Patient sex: M
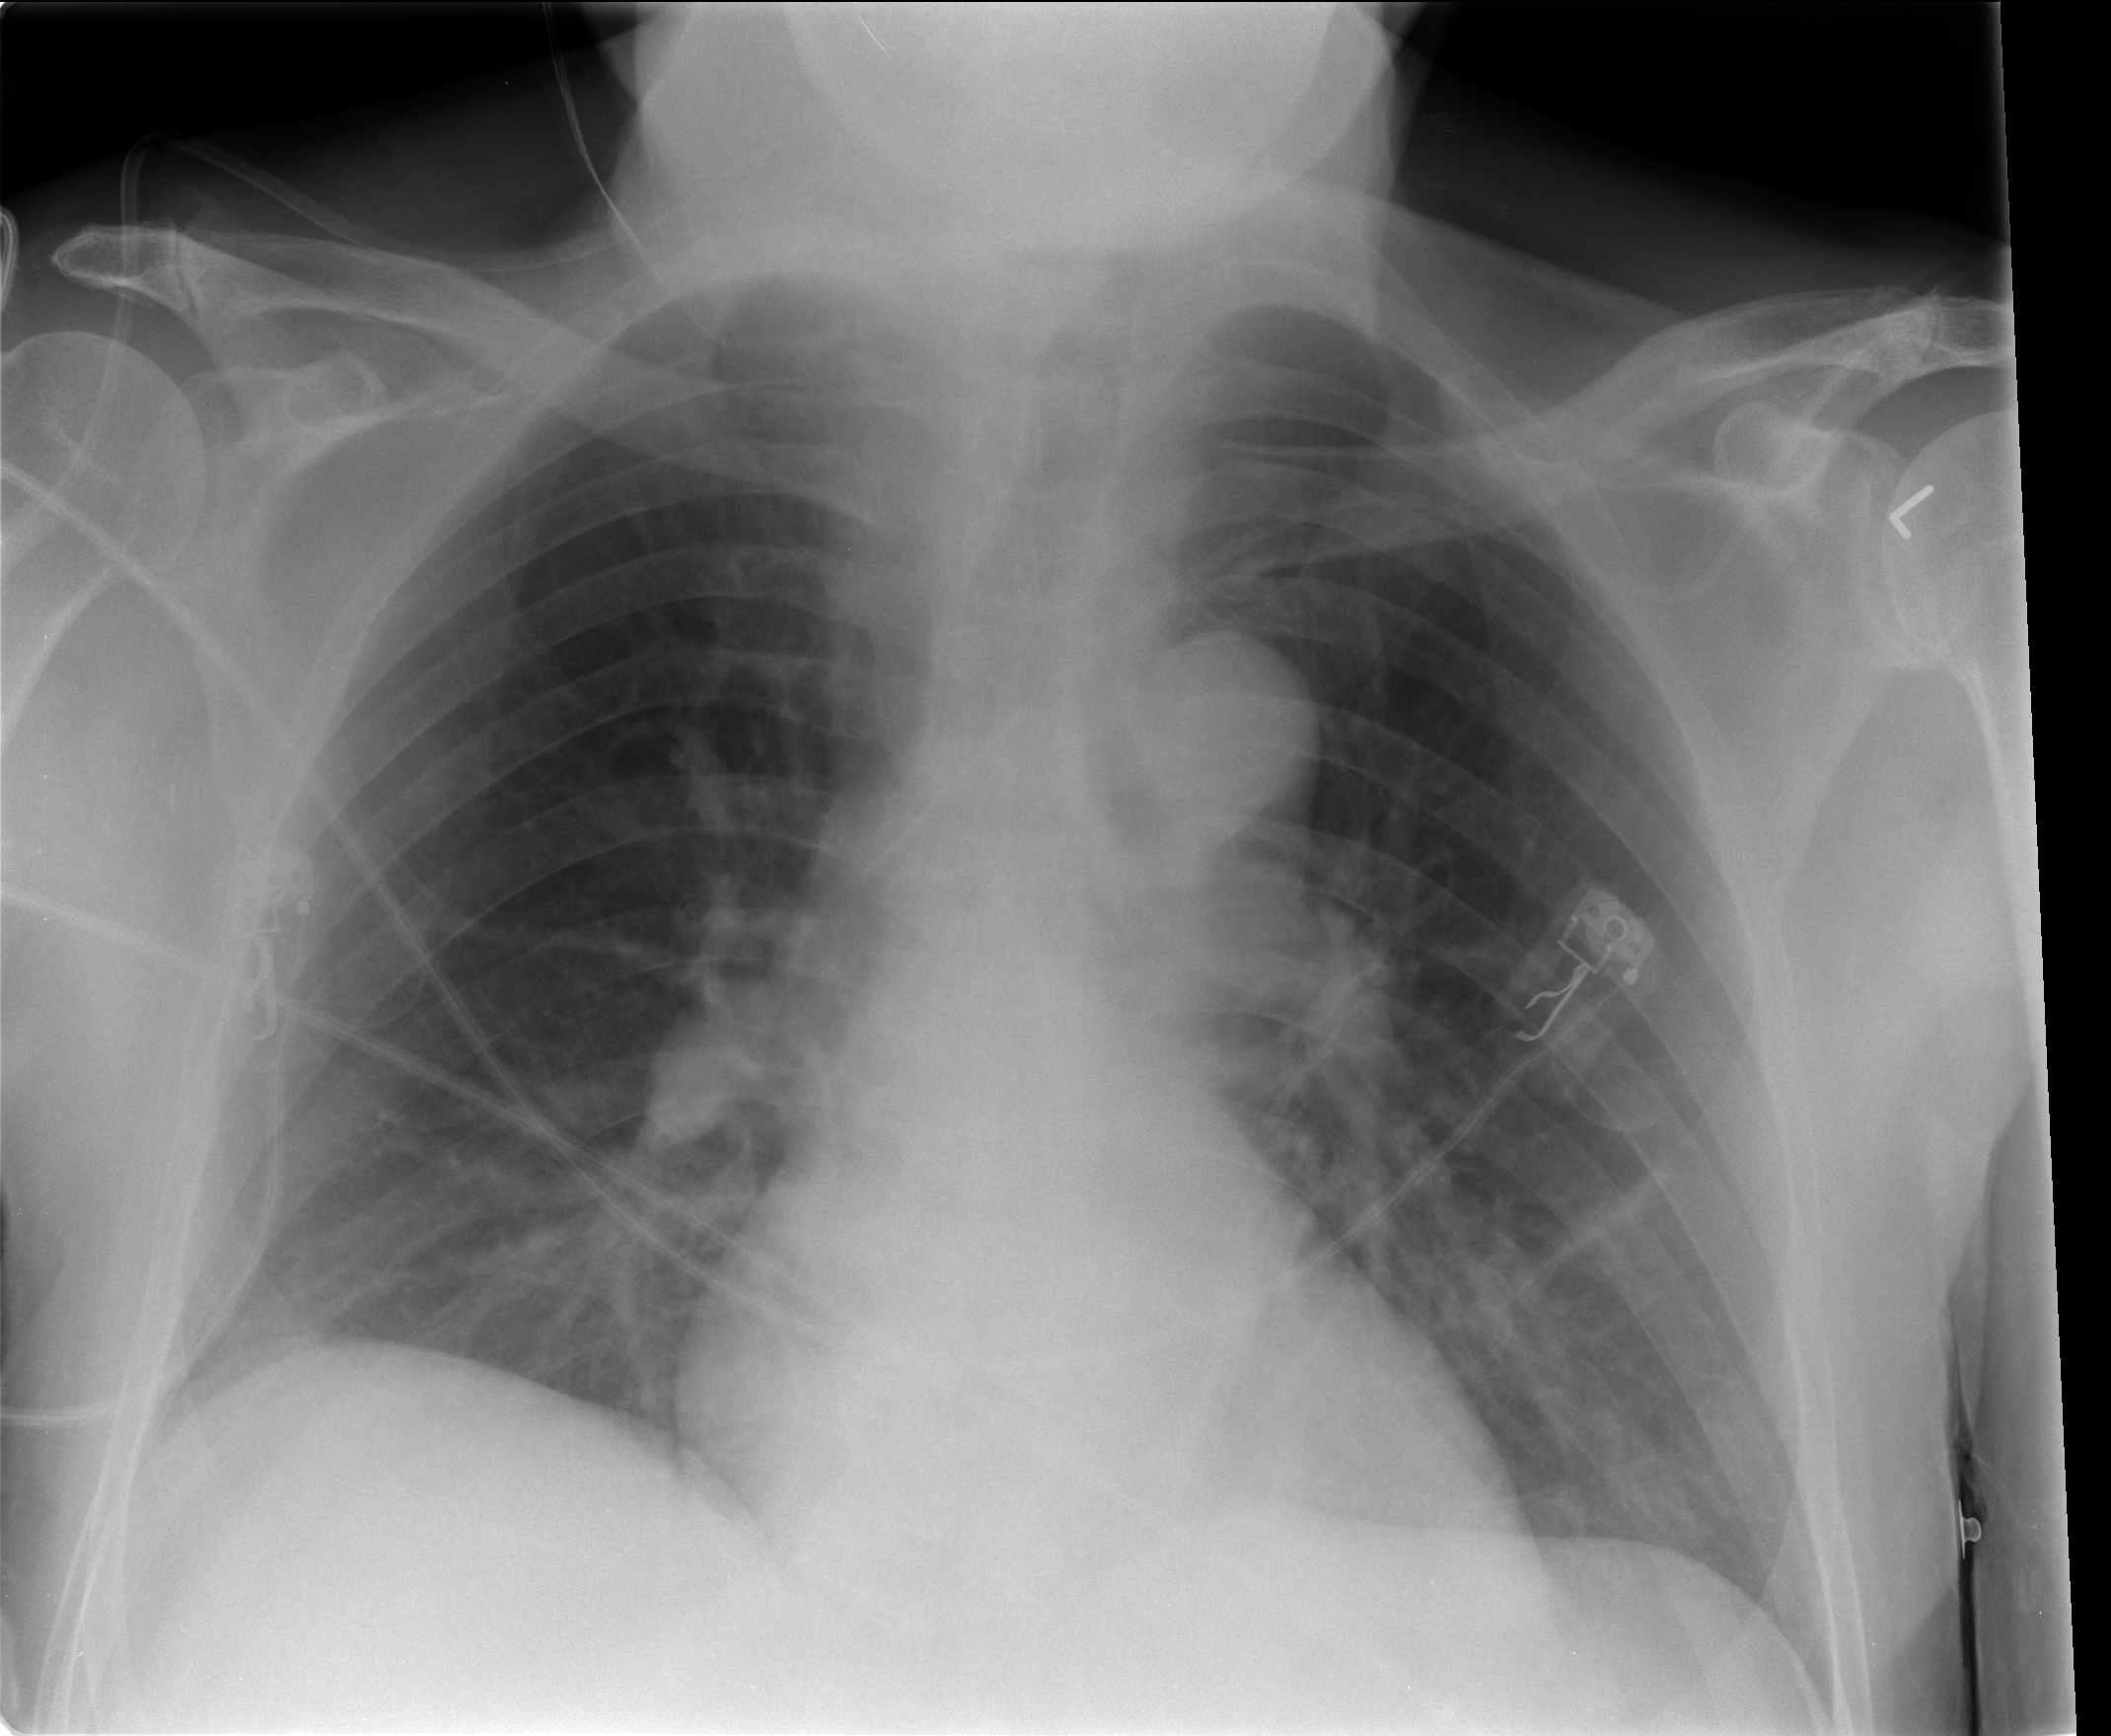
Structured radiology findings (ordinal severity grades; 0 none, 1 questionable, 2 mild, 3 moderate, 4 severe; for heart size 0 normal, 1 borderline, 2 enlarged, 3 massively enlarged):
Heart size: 0
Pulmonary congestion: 0
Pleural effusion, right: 0
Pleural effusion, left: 0
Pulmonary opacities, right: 0
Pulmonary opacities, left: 0
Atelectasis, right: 0
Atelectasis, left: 2